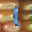
Label: 1